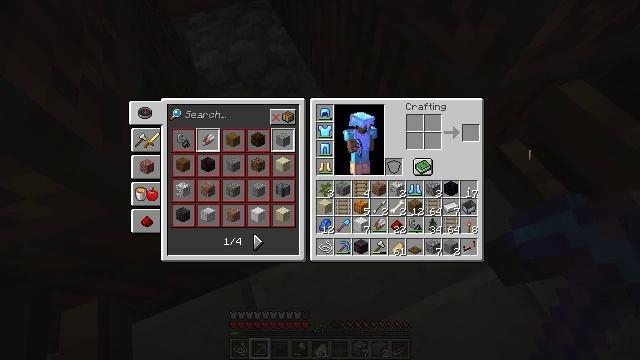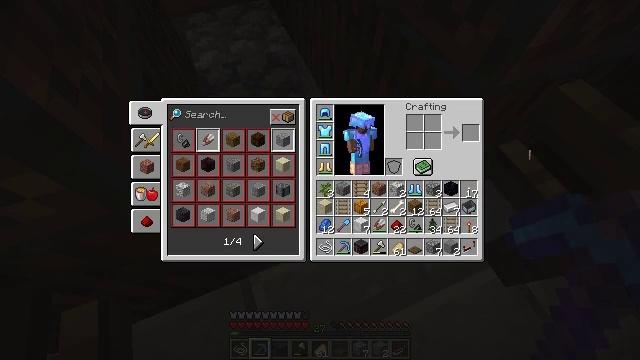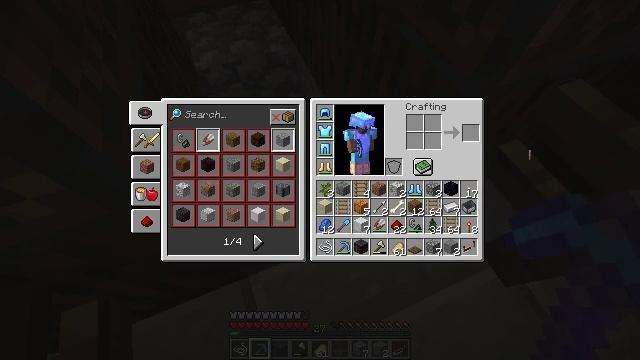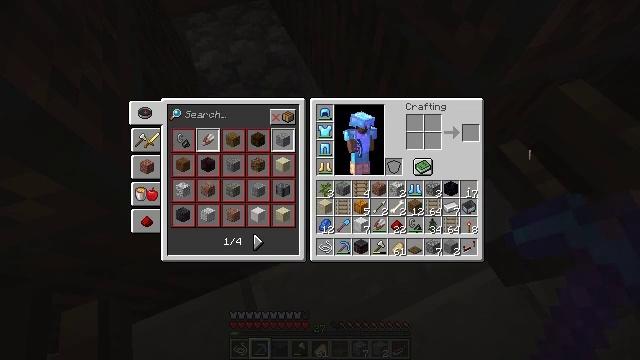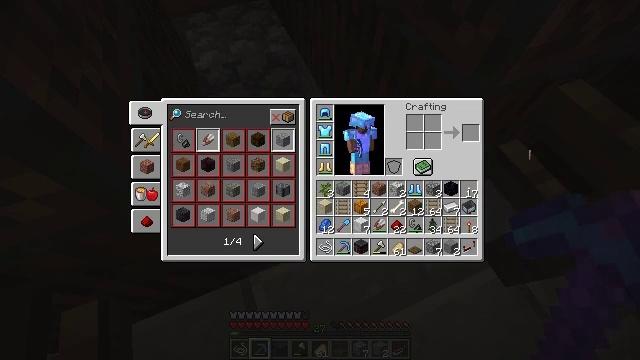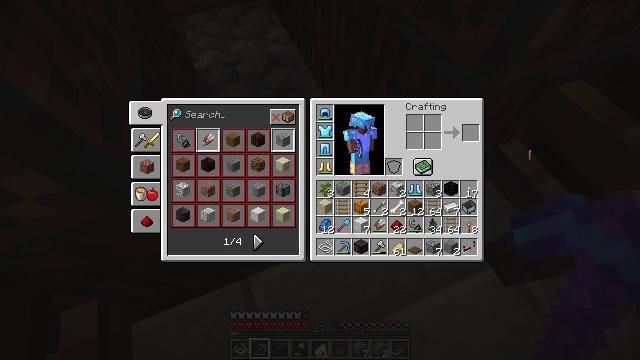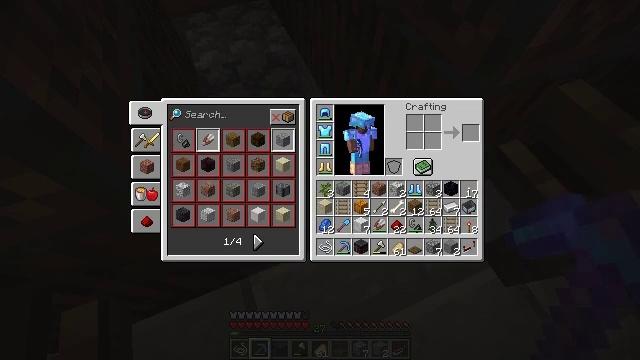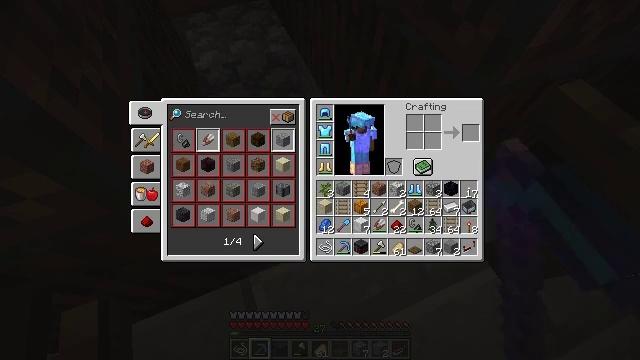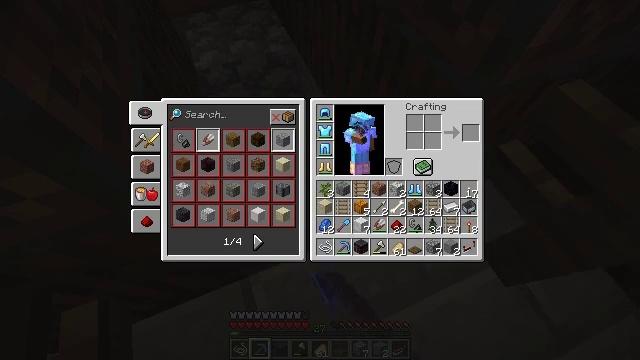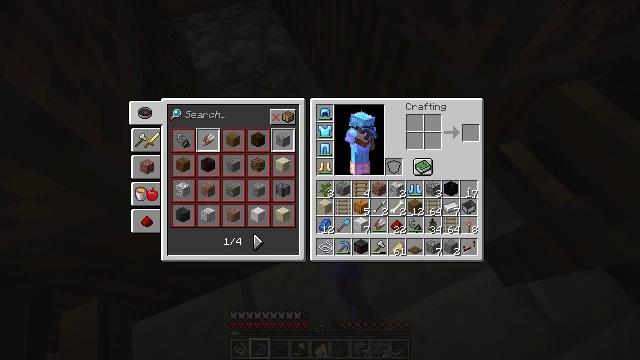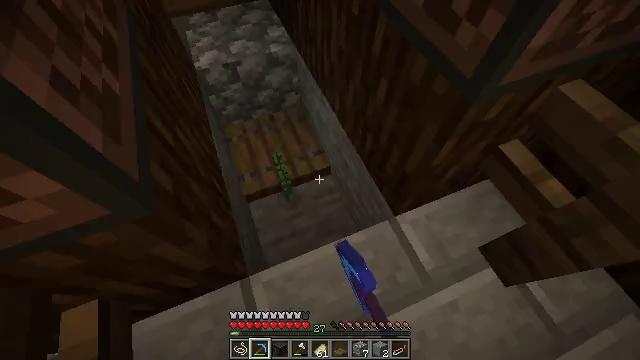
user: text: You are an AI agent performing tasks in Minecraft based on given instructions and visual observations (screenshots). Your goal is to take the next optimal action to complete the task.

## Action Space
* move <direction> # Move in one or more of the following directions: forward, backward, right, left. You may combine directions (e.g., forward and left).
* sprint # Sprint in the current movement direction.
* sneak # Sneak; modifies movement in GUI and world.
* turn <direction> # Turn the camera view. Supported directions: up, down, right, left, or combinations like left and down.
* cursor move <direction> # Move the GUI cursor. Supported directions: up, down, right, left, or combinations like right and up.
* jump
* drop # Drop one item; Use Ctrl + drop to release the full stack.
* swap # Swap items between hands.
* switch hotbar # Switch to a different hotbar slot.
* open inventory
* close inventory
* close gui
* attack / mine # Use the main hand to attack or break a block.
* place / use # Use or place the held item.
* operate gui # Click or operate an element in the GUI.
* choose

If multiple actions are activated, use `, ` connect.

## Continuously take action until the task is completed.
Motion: motion action
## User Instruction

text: Drop a lever.
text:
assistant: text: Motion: no_op
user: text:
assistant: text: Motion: no_op
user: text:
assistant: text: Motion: no_op
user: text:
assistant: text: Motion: operate gui
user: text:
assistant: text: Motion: operate gui
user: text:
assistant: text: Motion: no_op
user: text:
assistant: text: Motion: no_op
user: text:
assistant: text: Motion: no_op
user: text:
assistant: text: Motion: no_op
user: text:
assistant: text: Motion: no_op
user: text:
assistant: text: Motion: no_op